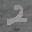
Label: 2